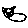
Label: cat